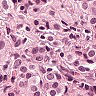
Metastatic tissue present: yes